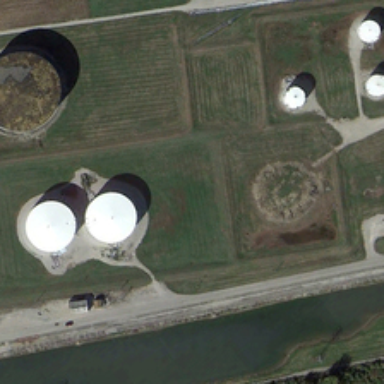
Some white storagetanks with conical roof in it .